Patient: sex M, age 61
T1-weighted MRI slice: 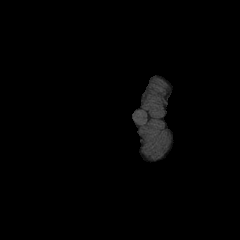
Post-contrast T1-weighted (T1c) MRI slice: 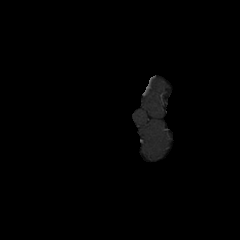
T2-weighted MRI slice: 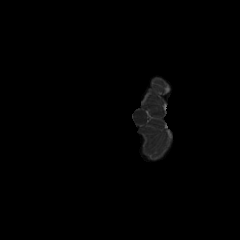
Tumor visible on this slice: no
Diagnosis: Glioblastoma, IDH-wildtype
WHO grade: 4